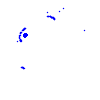
Particle: electron